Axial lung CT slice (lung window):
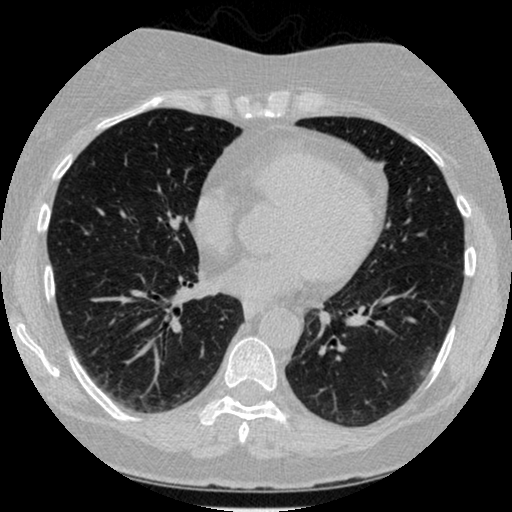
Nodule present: no